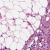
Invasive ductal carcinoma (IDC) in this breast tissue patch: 1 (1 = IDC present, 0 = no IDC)